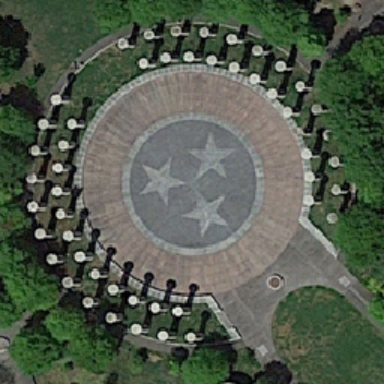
There was a circle with three stars in the center of the square .